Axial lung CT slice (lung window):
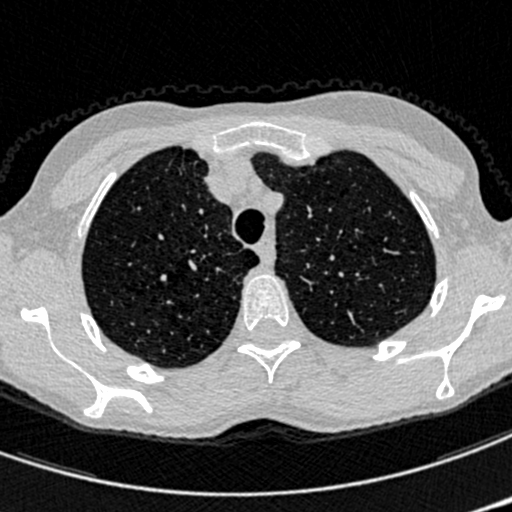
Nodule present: no